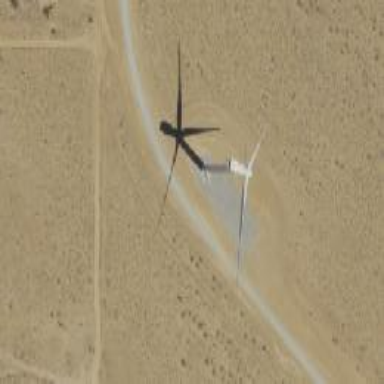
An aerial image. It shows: Wind power generator with horizontal axis wind turbine manufactured by Vestas.